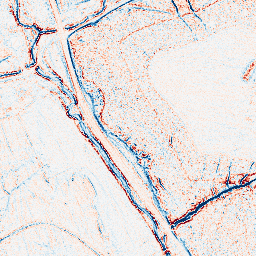
Category: edge_preserving
Decomposition family: anisotropic_diffusion
Decomposition parameters: iterations: 5
kappa: 50
gamma: 0.1
Upsampling method: regularized
Upsampling parameters: scale: 2
lambda_reg: 0.001
Upsampling scale: 2